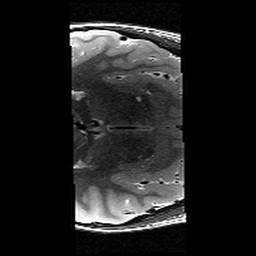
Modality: T2w
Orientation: axial
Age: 12
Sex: female
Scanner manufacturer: siemens
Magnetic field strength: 3 T
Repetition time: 8.46 s
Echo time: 0.067 s